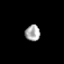
Tissue: prostate
Cell type: T cells
Senescence score: 0.3504
Nuclear area (px): 231
Mean DAPI intensity: 172.848